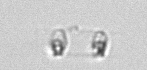
Label: Skeletonema